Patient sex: F
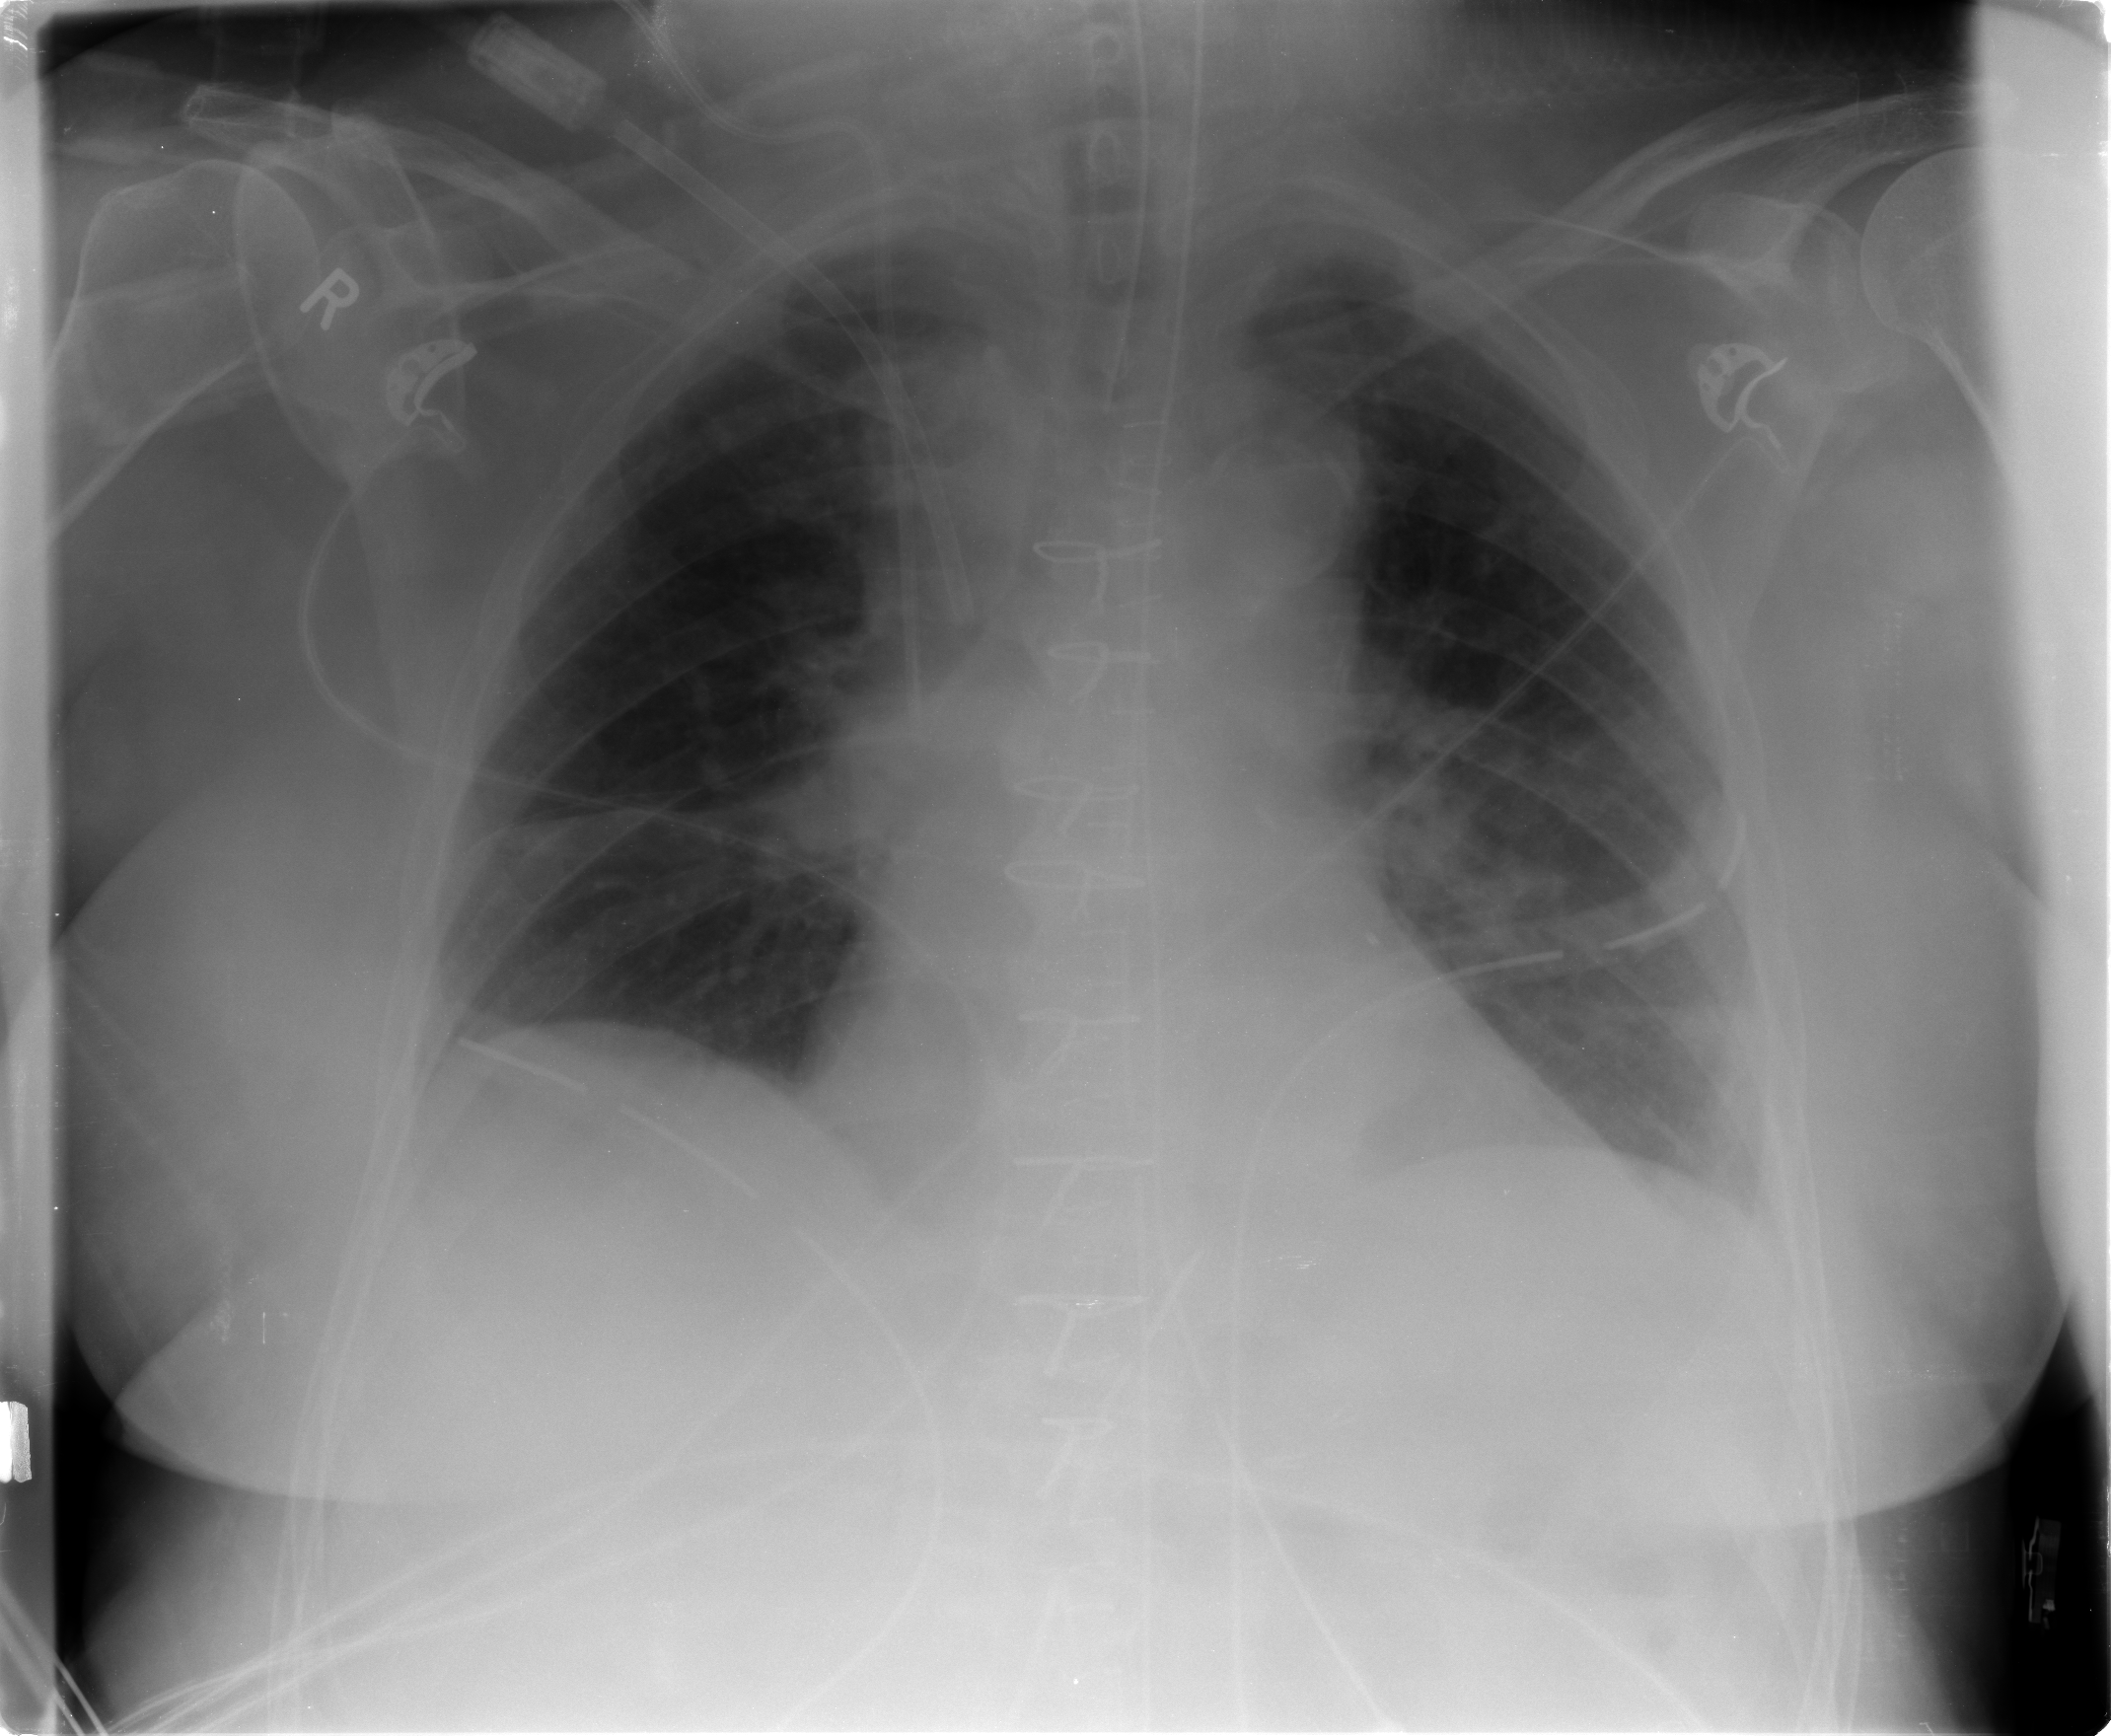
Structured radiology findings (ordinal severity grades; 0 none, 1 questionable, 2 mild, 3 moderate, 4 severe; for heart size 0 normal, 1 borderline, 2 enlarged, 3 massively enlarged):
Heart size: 0
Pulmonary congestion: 0
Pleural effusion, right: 0
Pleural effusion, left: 1
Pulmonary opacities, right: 0
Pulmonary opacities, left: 0
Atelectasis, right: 2
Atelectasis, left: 2